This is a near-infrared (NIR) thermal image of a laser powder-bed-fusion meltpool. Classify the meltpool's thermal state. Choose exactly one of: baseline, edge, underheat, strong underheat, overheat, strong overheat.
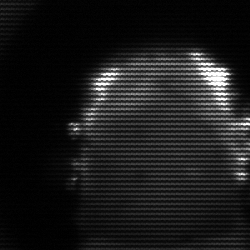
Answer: baseline